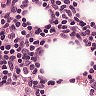
Metastatic tissue present: no